Question: What's the best way to clip text to a DIV in CSS? For example, to clip the word 'TESTING' to the DIV as shown below. Currently, the text extends past the end of the DIV, despite the DIV height being less than the text height.

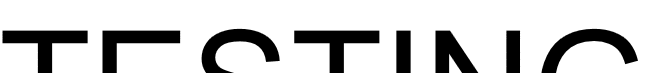
Answer: With css 'overflow: hidden'.
<URL>